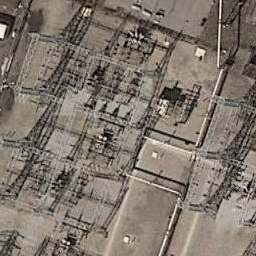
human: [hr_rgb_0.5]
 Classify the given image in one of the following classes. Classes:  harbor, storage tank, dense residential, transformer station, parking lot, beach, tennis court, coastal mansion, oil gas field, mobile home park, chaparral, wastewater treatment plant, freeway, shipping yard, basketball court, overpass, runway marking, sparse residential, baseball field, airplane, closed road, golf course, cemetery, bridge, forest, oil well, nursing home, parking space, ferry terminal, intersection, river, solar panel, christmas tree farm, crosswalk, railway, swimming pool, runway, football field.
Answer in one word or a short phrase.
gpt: transformer station